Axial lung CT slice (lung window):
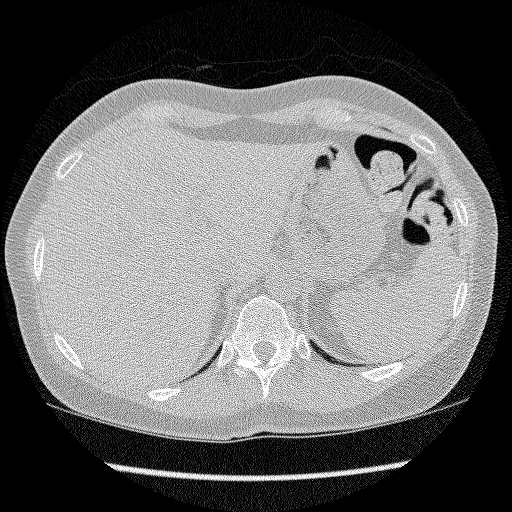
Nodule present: no